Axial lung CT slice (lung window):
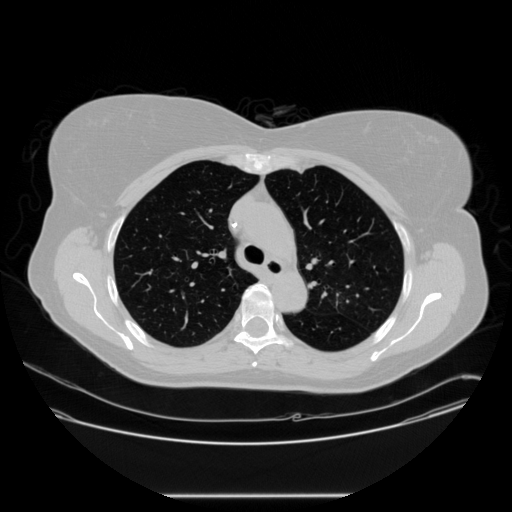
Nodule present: no